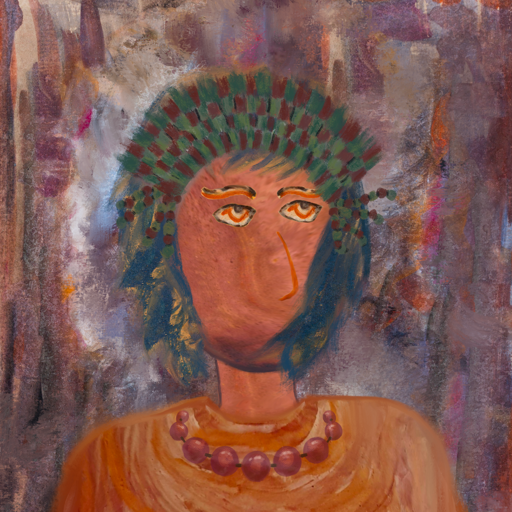
Background: Hypocrite, Head And Neck Side: Mother_And_Son_Mother, Face Side: Experience, Bust: Pious_Lady, Hair Side: In_The_Sun, Head Accessory: After_Raid_Crown, Second Necklace: Blank, Necklace: Irani_2, Baby: Blank